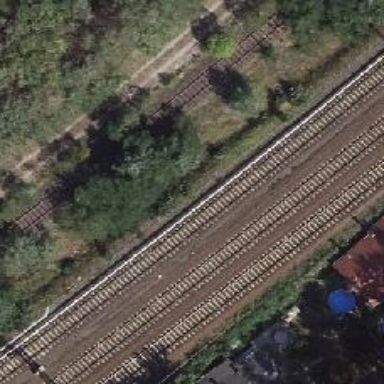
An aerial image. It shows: Railway milestone.